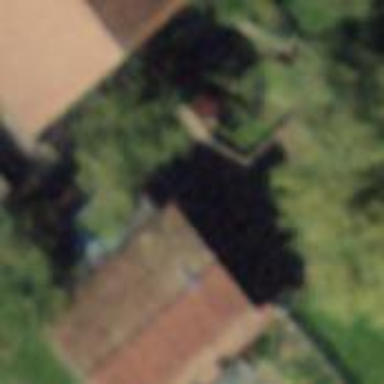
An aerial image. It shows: Rural barn.